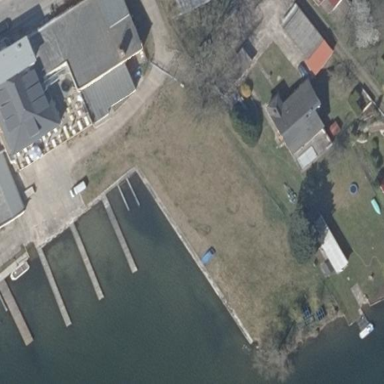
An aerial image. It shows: Building used for rowing sport activities.